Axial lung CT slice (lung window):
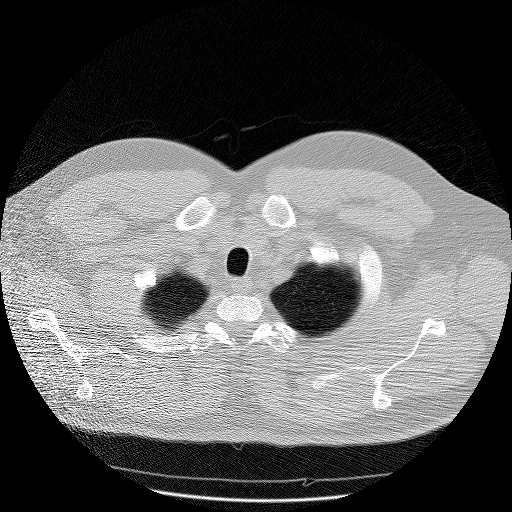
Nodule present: no